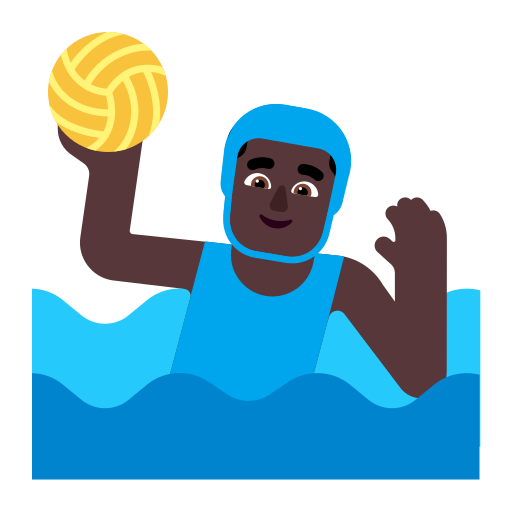
man playing water polo flat dark